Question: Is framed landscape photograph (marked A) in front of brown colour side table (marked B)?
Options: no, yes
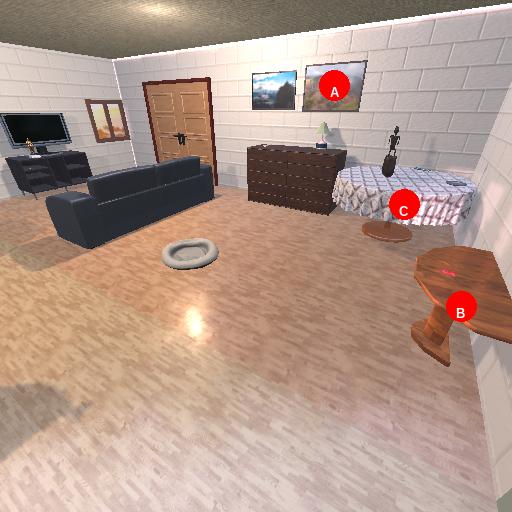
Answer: no